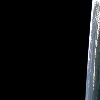
Label: space